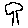
Label: tree